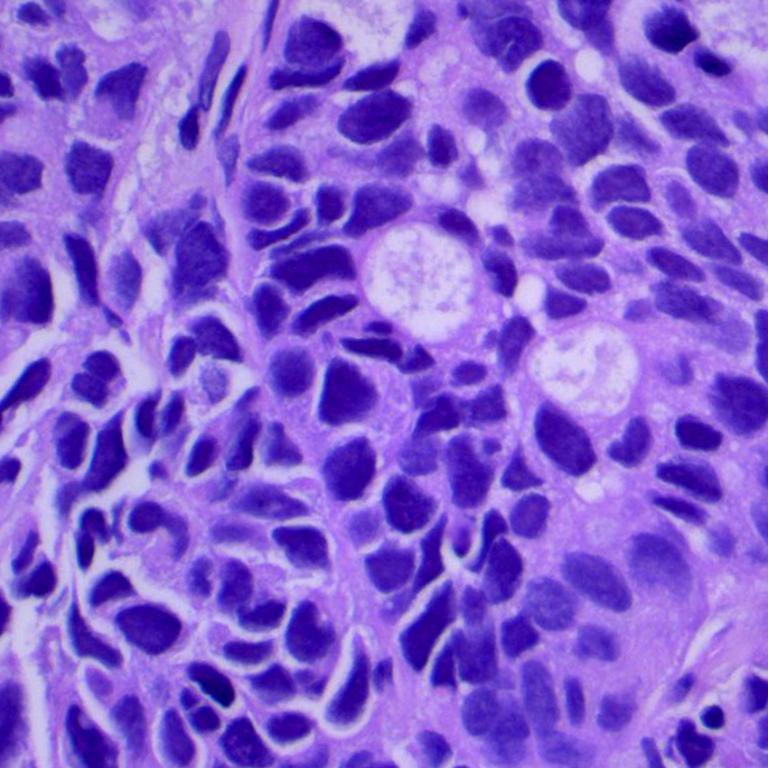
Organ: lung
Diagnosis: adenocarcinomas